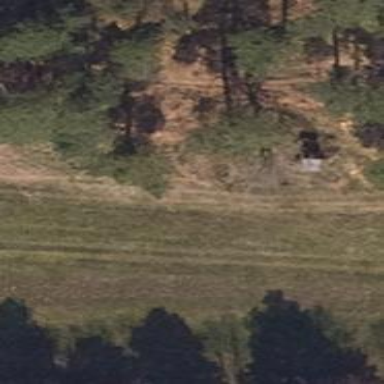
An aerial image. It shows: Shelter that serves as hunting stand.